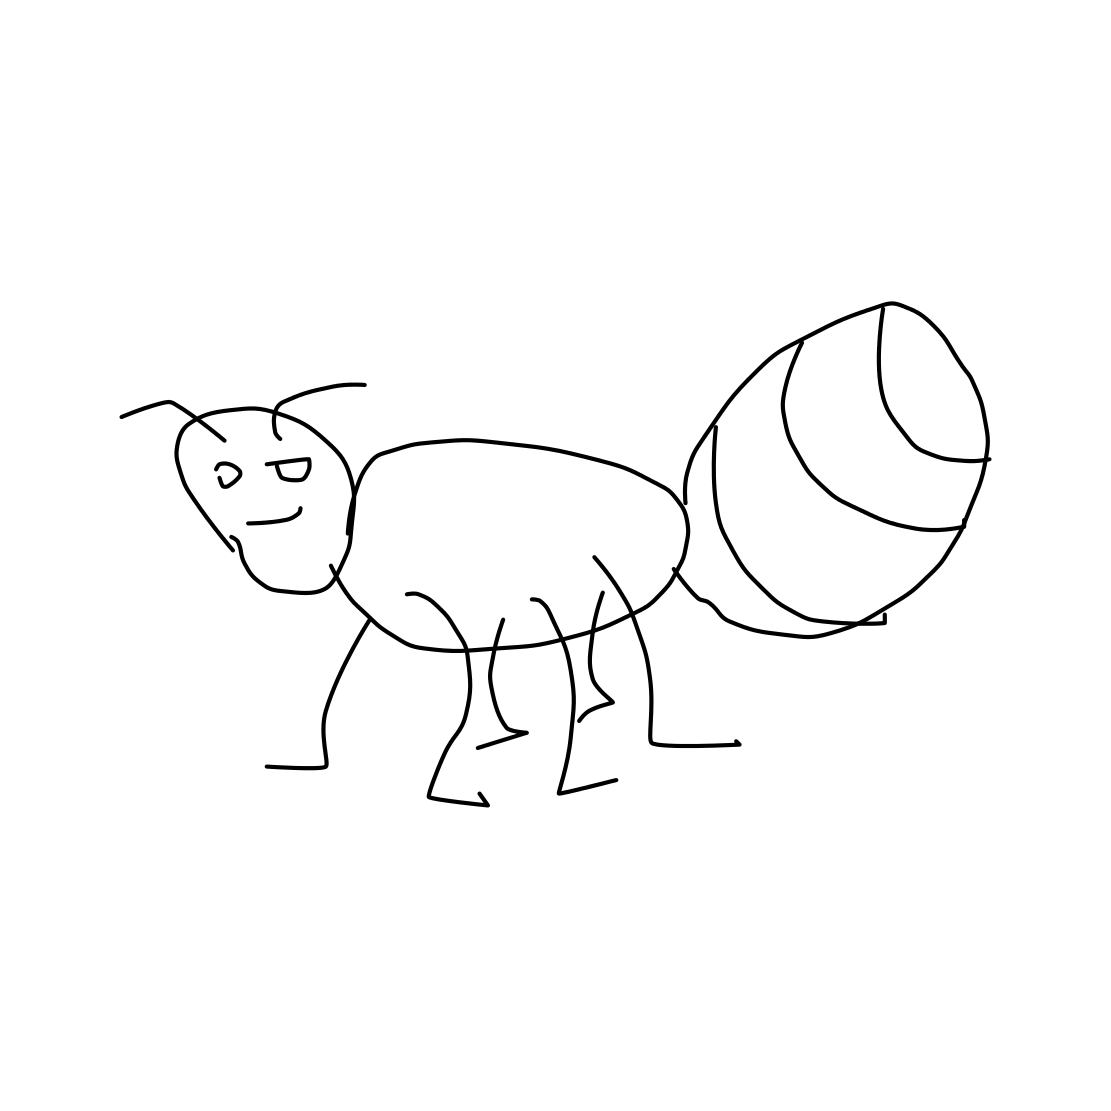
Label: ant